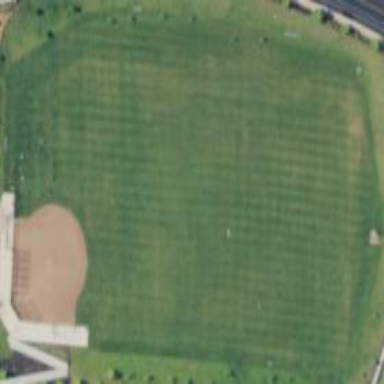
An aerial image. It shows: Baseball pitch for leisure and sports activities.